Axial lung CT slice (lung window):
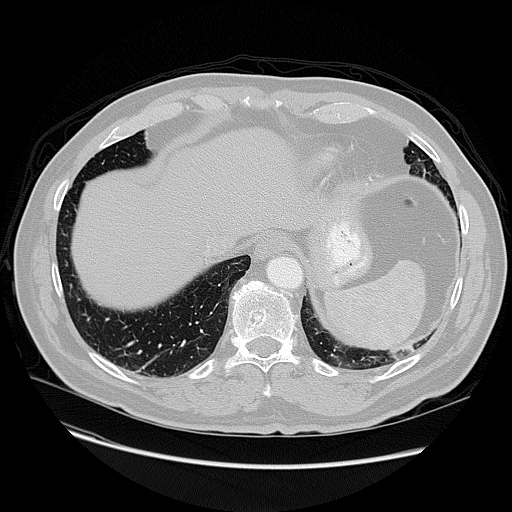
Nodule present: no